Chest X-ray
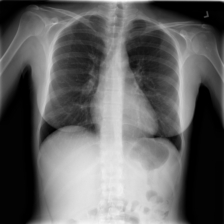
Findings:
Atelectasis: negative
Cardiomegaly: negative
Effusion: negative
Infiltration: negative
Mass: negative
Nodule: negative
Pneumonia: negative
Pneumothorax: negative
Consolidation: negative
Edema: negative
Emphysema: negative
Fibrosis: negative
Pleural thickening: negative
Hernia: negative